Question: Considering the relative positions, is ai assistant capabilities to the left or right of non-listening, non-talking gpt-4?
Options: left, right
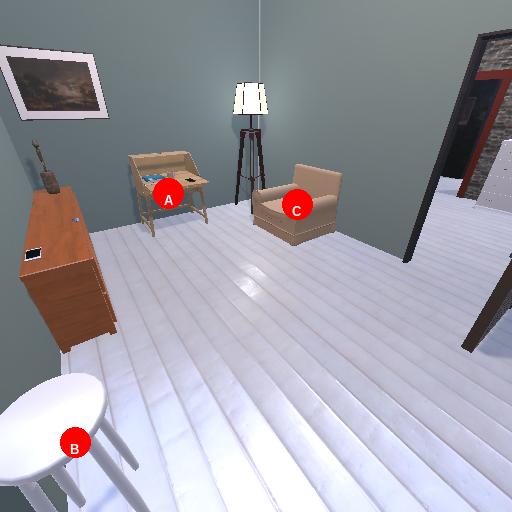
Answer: left